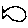
Label: fish